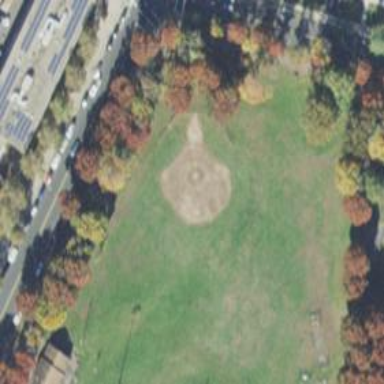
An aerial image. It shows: Baseball pitch for leisure land.